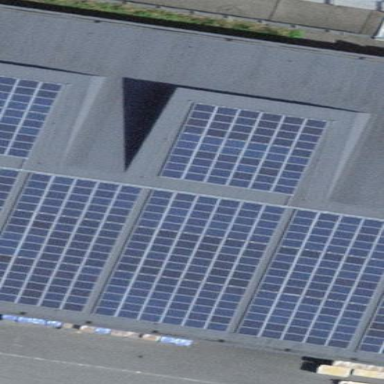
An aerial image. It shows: Solar power generator using photovoltaic method with solar photovoltaic panel types.